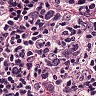
Metastatic tissue present: no